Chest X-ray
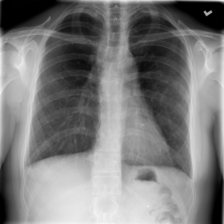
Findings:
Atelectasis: negative
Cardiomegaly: negative
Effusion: negative
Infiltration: negative
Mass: negative
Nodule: negative
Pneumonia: negative
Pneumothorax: negative
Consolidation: negative
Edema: negative
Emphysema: negative
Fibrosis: negative
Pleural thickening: negative
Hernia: negative